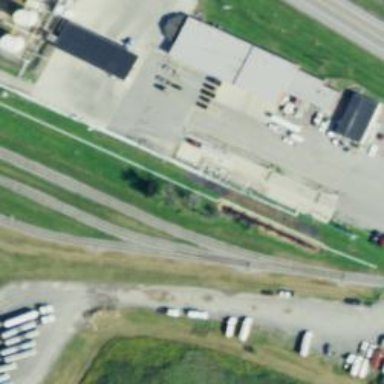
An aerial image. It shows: Rail spur service.